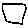
Label: square